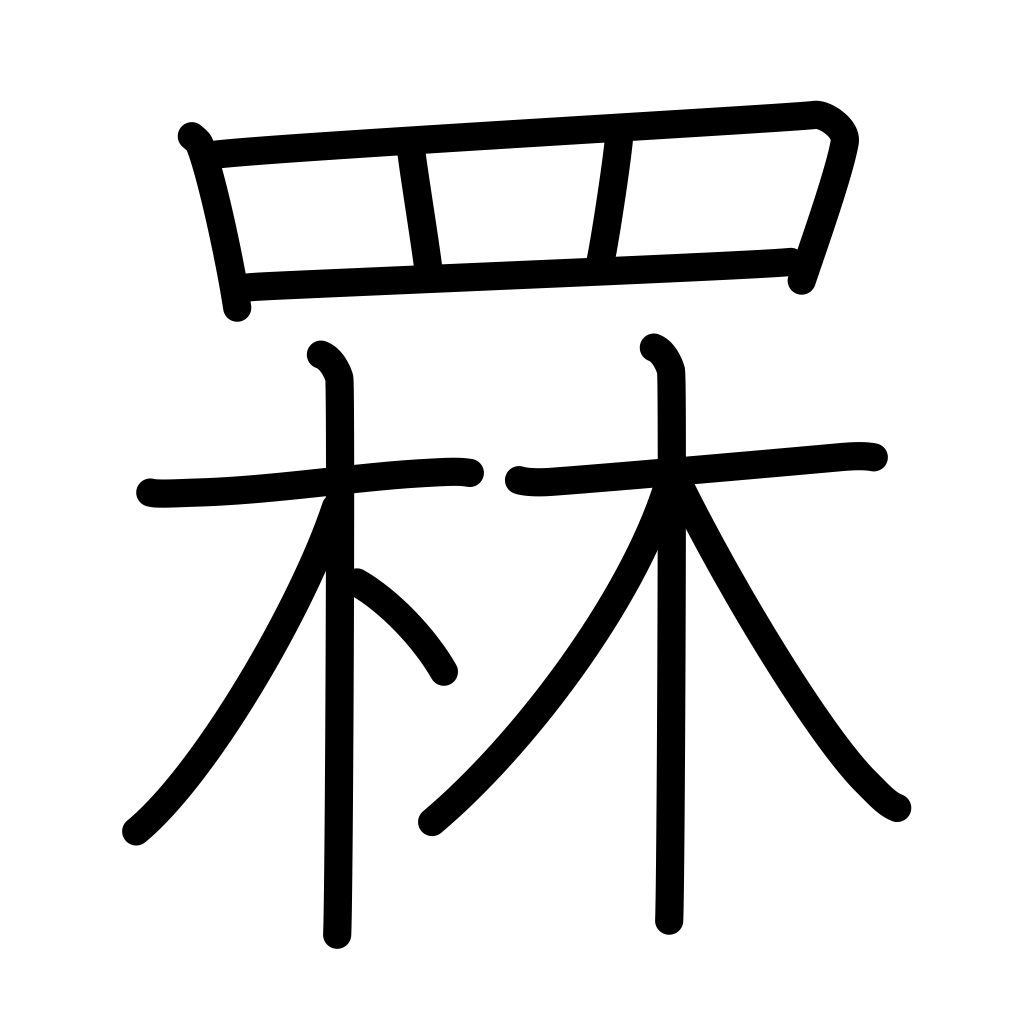
Meaning: luring fish with a bonfire